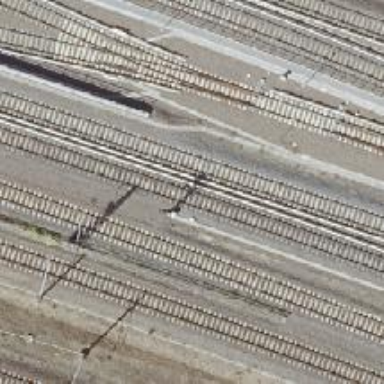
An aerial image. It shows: Railway signal.